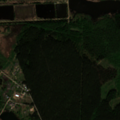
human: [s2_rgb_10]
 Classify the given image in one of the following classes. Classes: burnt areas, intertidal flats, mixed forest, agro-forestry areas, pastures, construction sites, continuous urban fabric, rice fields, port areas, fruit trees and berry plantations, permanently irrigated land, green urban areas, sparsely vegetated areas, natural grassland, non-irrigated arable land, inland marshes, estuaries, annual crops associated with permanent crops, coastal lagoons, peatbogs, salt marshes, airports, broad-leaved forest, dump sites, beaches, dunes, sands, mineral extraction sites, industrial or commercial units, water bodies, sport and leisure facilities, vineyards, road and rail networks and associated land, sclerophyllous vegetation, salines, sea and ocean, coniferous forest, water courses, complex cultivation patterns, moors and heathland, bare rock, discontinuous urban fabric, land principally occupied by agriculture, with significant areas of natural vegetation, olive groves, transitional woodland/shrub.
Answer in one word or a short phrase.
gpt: complex cultivation patterns, coniferous forest, mixed forest, transitional woodland/shrub, water bodies